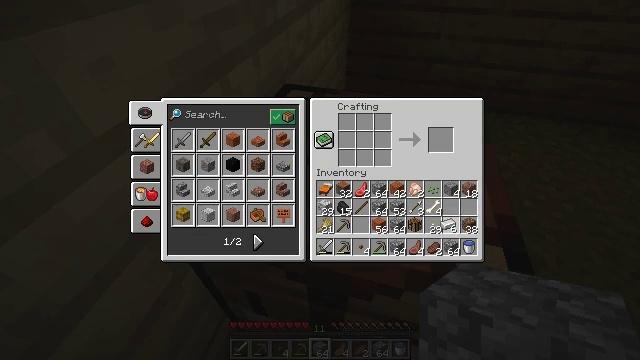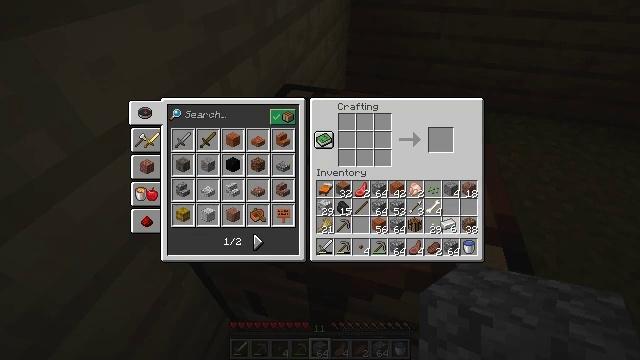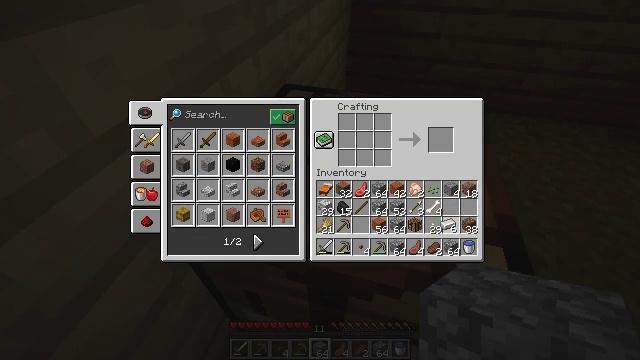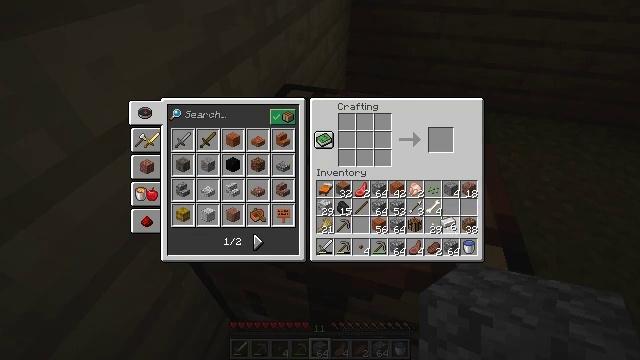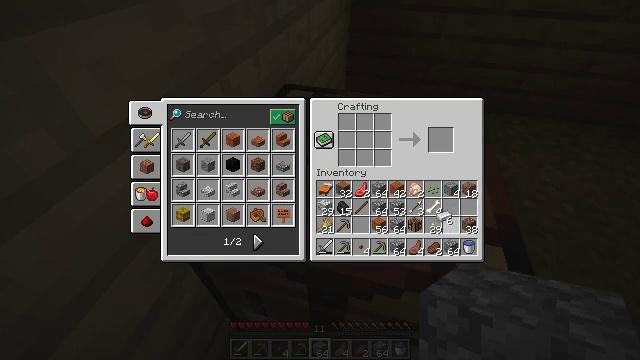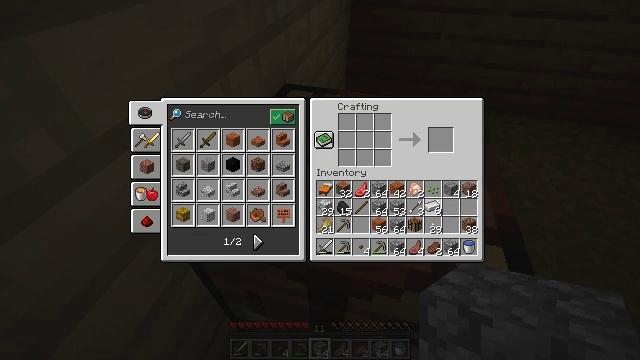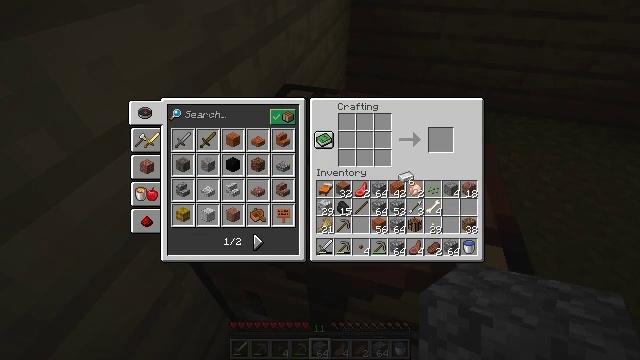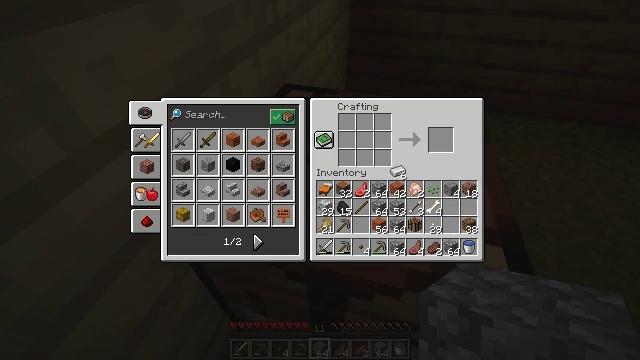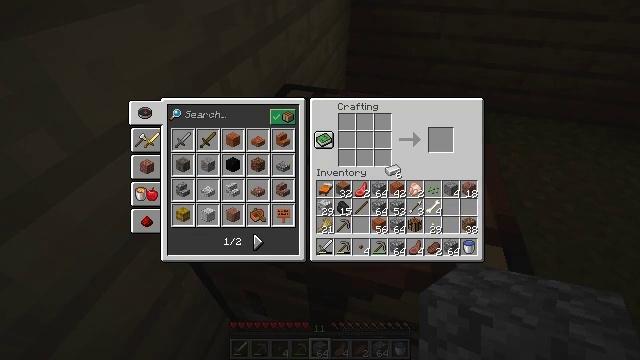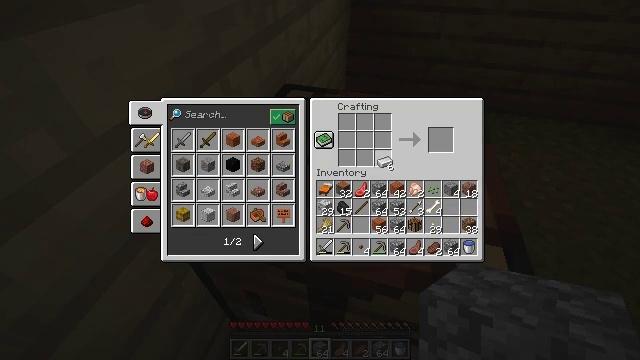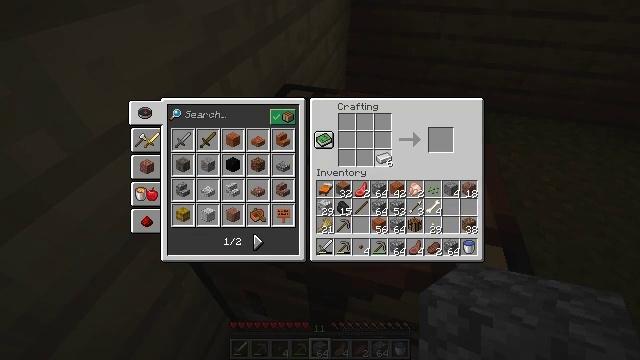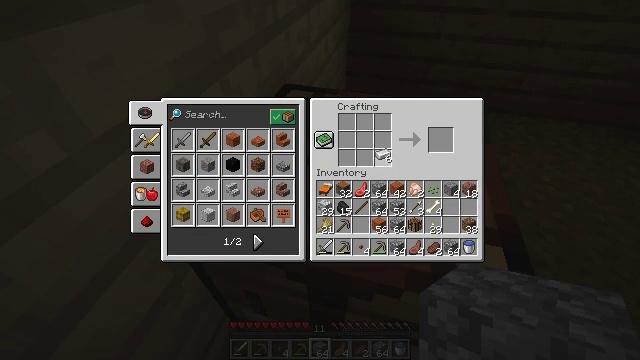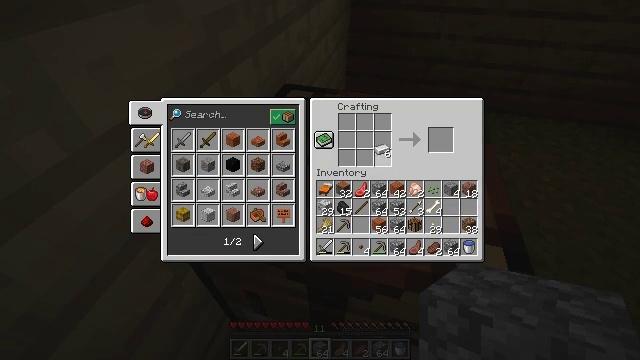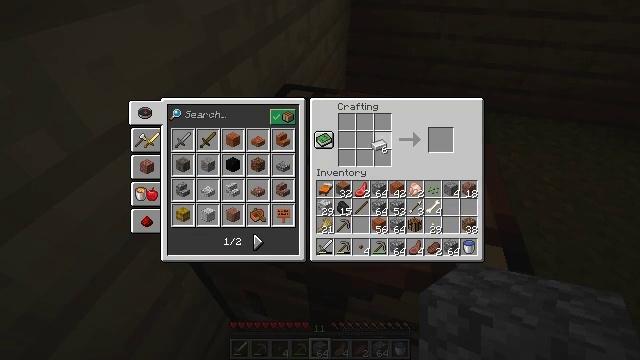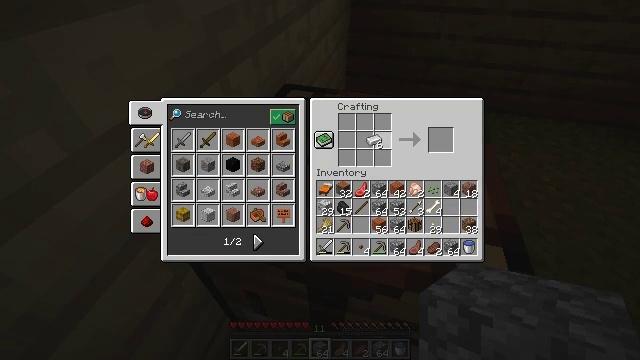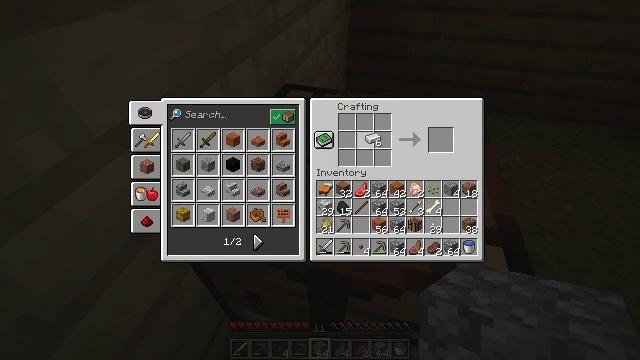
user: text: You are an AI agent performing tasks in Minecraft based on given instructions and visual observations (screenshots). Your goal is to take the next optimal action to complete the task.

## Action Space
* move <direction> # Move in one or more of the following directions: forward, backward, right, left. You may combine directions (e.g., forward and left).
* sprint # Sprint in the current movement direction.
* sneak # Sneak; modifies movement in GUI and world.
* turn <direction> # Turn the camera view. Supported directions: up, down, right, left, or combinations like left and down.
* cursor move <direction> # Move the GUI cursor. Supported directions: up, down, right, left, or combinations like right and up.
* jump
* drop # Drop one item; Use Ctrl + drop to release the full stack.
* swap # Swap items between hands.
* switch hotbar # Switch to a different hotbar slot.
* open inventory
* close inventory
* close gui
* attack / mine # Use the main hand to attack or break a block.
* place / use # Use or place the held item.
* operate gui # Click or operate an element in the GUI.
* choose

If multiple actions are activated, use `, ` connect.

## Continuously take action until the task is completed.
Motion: motion action
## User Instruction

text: Combine iron ingots to craft an iron door at the crafting table.
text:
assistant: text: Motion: no_op
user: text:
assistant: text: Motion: no_op
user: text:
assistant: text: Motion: no_op
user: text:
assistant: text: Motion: no_op
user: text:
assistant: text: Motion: cursor move left and up
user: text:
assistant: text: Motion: cursor move left and up
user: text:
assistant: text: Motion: cursor move left
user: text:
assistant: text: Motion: no_op
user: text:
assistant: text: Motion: cursor move left and up
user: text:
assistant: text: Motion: no_op
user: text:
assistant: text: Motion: no_op
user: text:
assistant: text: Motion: no_op
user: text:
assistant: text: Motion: no_op
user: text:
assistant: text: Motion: no_op
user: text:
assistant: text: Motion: no_op
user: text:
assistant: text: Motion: no_op
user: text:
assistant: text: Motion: no_op
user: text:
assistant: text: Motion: no_op
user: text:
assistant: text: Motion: no_op
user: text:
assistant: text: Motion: no_op
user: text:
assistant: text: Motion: no_op
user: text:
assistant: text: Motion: no_op
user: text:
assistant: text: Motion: no_op
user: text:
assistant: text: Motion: no_op
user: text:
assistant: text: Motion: no_op
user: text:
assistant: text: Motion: no_op
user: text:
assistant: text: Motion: no_op
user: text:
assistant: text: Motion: choose
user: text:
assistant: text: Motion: choose
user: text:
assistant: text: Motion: no_op